Question: I have this code:
'''
@Override
public void start(Stage primaryStage){
NumberAxis xAxis = new NumberAxis();
xAxis.setLabel("XX");
NumberAxis yAxis = new NumberAxis();
yAxis.setLabel("YY");
LineChart<Number, Number> lineChart = new LineChart<>(xAxis, yAxis);
XYChart.Series<Number, Number> series1 = new XYChart.Series<>();
series1.setName("Loooooooooooooongest");
series1.getData().addAll(new XYChart.Data<>(1, 1));
XYChart.Series<Number, Number> series2 = new XYChart.Series<>();
series2.setName("Short");
series2.getData().addAll(new XYChart.Data<>(2, 2));
XYChart.Series<Number, Number> series3 = new XYChart.Series<>();
series3.setName("Loooooong");
series3.getData().addAll(new XYChart.Data<>(3, 3));
lineChart.getData().addAll(series1, series2, series3);
lineChart.setLegendVisible(false); //make default legend invisible
//change color of series
final AtomicInteger index = new AtomicInteger(0);
for(int i = 0; i < 3; i++){
int color = (i*60) + 70;
Platform.runLater(() ->
lineChart.lookupAll(".series" + index.getAndIncrement())
.forEach(e1 -> e1.setStyle("-fx-stroke: rgb(0, 0, " + color + ");" +
"-fx-background-color: rgb(0, 0, " + color + "), white;"))
);
}
//create an hbox for legends
HBox legendBox = new HBox();
legendBox.setStyle("-fx-border-style: solid;" +
"-fx-border-color: lightgray;" +
"-fx-border-width: 1;" +
"-fx-padding: 10;" +
"-fx-background-color: white;" +
"-fx-alignment: center;");
//take all legends and put in hbox
var insets = new Insets(0, 10, 0, 10);
for(Node node : lineChart.lookupAll("Label.chart-legend-item")){
legendBox.getChildren().add(node);
HBox.setMargin(node, insets);
}
//place chart and hbox-legends in borderpane
BorderPane borderPane = new BorderPane();
borderPane.setCenter(lineChart);
borderPane.setBottom(legendBox);
primaryStage.setScene(new Scene(borderPane));
primaryStage.sizeToScene();
primaryStage.centerOnScreen();
primaryStage.show();
}
'''
This looks like this:

Color of legends are not changed.
If I remove that part with 'HBox' and let legends into original 'Node' their color are change.
Why the color are no longer change if I move legends in other node and how I can change color of legends which are placed in other 'Node' than original?
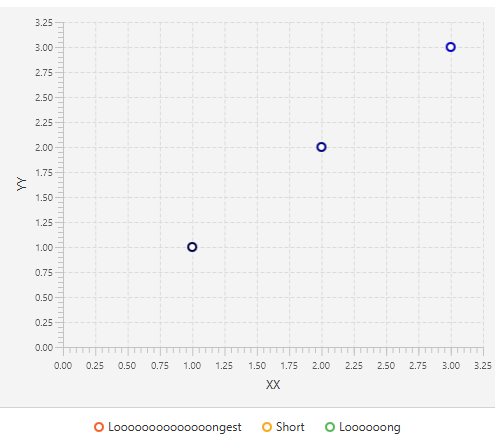
Answer: I found the solution.
In 'for' where I add legends to 'HBox':
'''
for(Node node : lineChart.lookupAll("Label.chart-legend-item")){
legendBox.getChildren().add(node);
HBox.setMargin(node, insets);
}
'''
I should add:
'''
Label label = (Label)node;
label.getGraphic().setStyle("-fx-background-color: " + mycolor + ", white");
'''
Which will result:
'''
for(Node node : lineChart.lookupAll("Label.chart-legend-item")){
Label label = (Label)node;
label.getGraphic().setStyle("-fx-background-color: " + mycolor + ", white");
legendBox.getChildren().add(node);
HBox.setMargin(node, insets);
}
'''